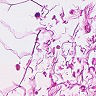
Metastatic tissue present: no